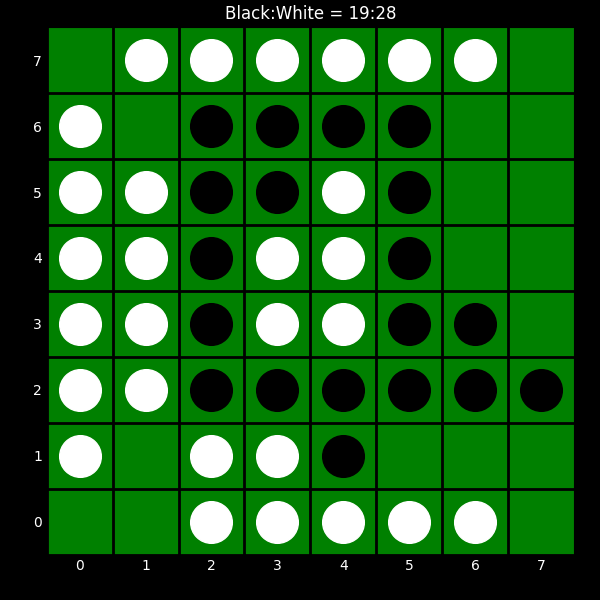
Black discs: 19
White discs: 28